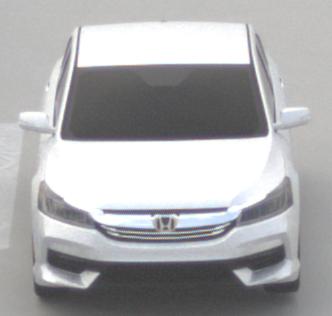
Make: Honda
Model: Accord Hybrid
Detailed model: 9. Generation
Model produced from: 2015
Model produced until: 2019
Doors: 4
Color: white
Road condition: dry road
Daytime: midday
Contrast: low contrast